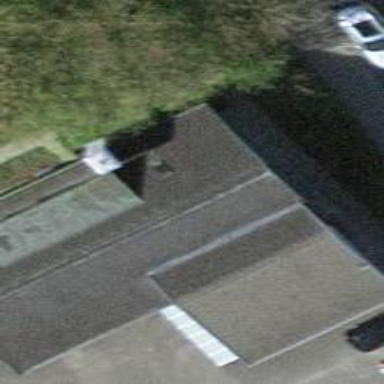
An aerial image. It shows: Chapel building.